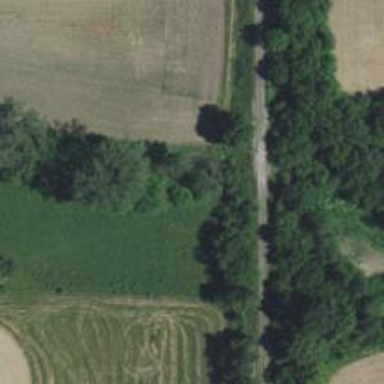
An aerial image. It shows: Abandoned railway.